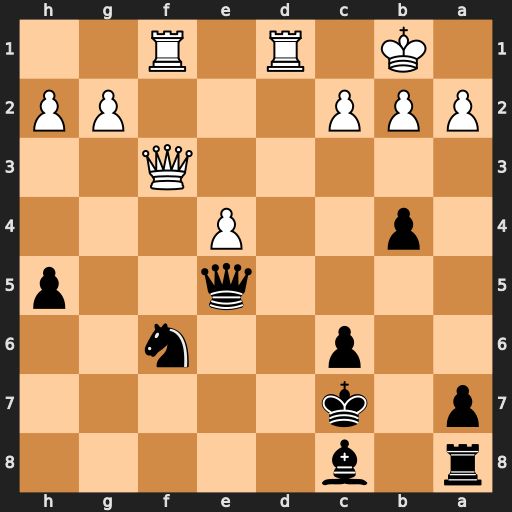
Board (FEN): r1b5/p1k5/2p2n2/4q2p/1p2P3/5Q2/PPP3PP/1K1R1R2
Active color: b
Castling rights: -
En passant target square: -
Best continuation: Bg4 Qxf6 Qxf6 Rxf6 Bxd1